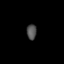
Tissue: lung
Cell type: Epithelial cells
Senescence score: 0.5485
Nuclear area (px): 153
Mean DAPI intensity: 78.438